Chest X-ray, AP view. Patient: 47 years old, sex F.
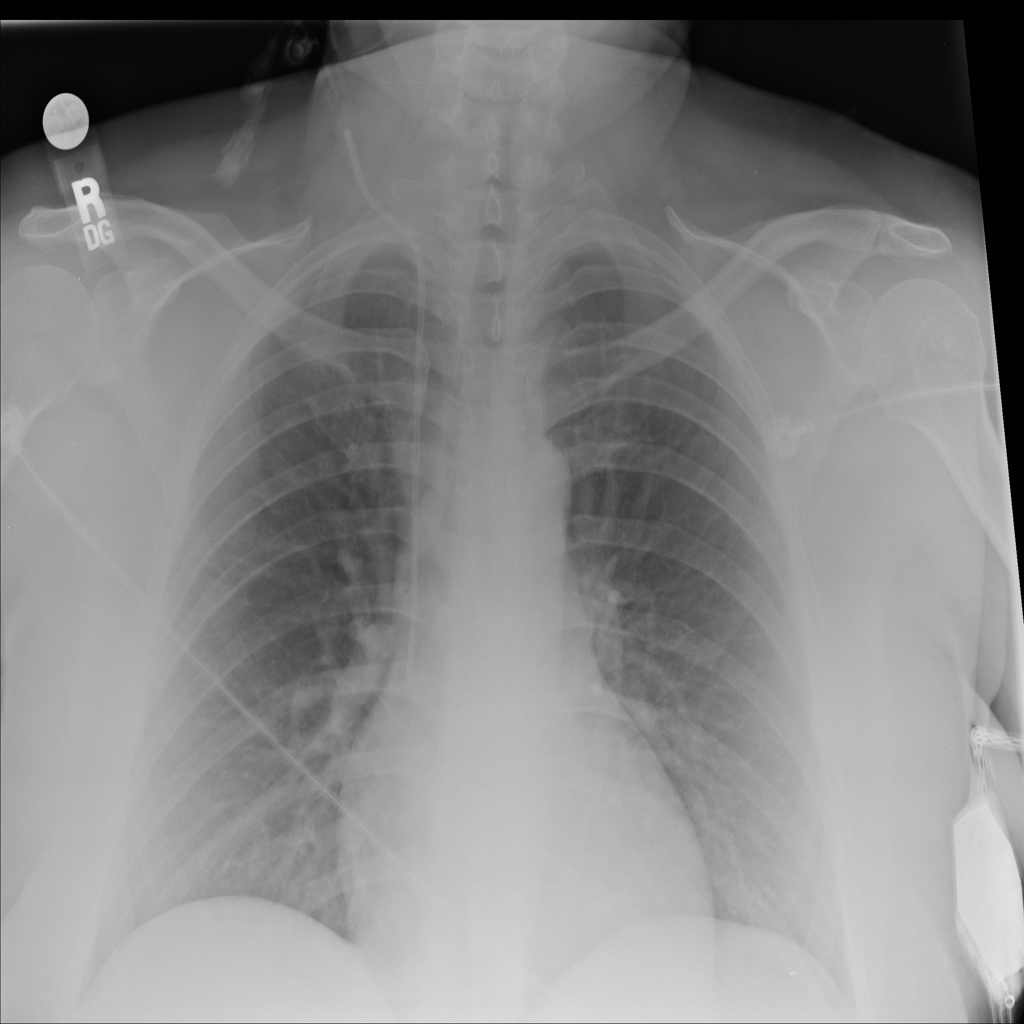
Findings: No Finding